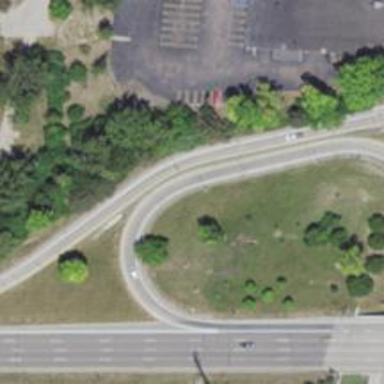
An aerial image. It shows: Trunk link highway.